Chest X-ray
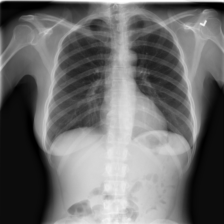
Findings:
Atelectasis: negative
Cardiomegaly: negative
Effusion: negative
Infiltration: negative
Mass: negative
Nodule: negative
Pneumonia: negative
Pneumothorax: negative
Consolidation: negative
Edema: negative
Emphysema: negative
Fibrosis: negative
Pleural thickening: negative
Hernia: negative